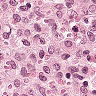
Metastatic tissue present: no